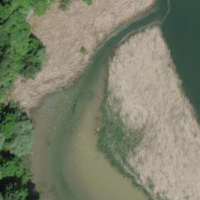
EUNIS habitat code: 15
Species observed at this site:
Hippocrepis emerus